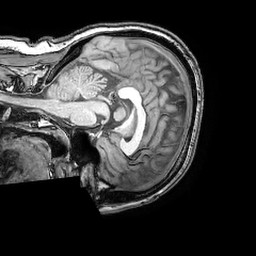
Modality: T1w
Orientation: sagittal
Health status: ill
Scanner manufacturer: philips
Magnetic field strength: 3 T
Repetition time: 0.007 s
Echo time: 0.0035 s